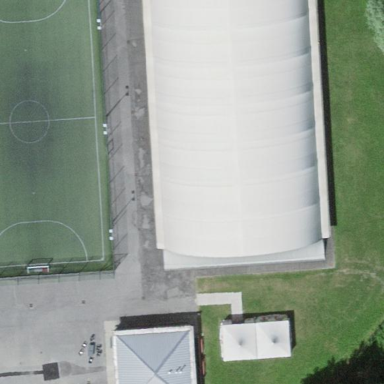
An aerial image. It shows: Building located near soccer pitch with artificial turf.